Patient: sex M, age 75
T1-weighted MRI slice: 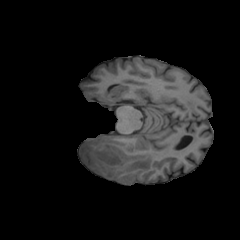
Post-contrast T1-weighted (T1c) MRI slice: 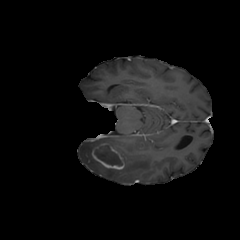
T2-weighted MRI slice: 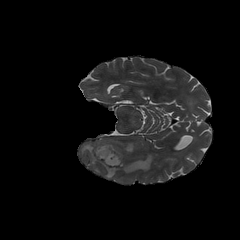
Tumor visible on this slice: yes
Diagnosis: Glioblastoma, IDH-wildtype
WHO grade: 4